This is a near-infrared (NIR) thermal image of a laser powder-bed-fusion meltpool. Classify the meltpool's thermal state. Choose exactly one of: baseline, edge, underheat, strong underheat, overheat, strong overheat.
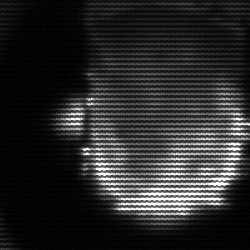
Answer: baseline